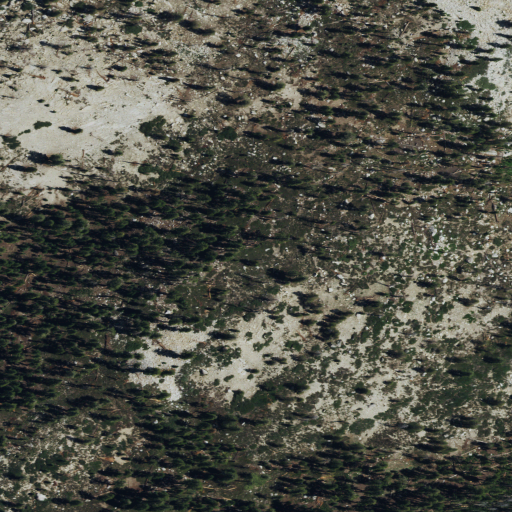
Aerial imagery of ridge(s) in California named Kibbie Ridge containing evergreen forest and shrub